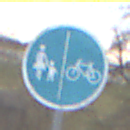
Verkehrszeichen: GetrennterRadUndGehwegRadwegRechts
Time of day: MorningAfternoon
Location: Outdoor (Suburban)
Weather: Overcast
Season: NotSpecified
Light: Natural